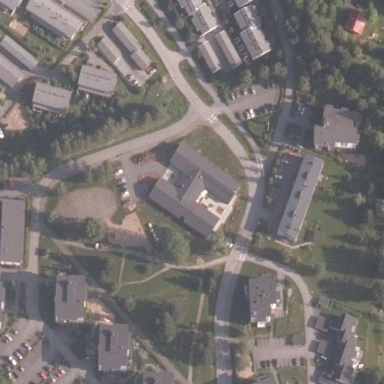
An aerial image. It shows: Nursing home building.